Aerial crown-view tile of a tropical tree (Barro Colorado Island, Panama), acquired 20240813:
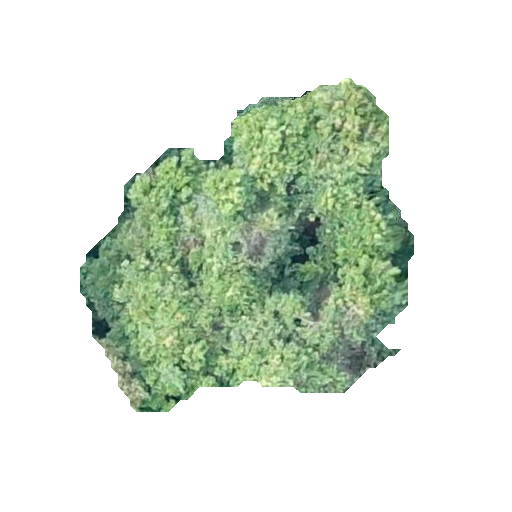
Species: Prioria copaifera
GBIF accepted scientific name: Prioria copaifera
Crown area: 115.894 m²